Aerial crown-view tile of a tropical tree (Barro Colorado Island, Panama), acquired 20240611:
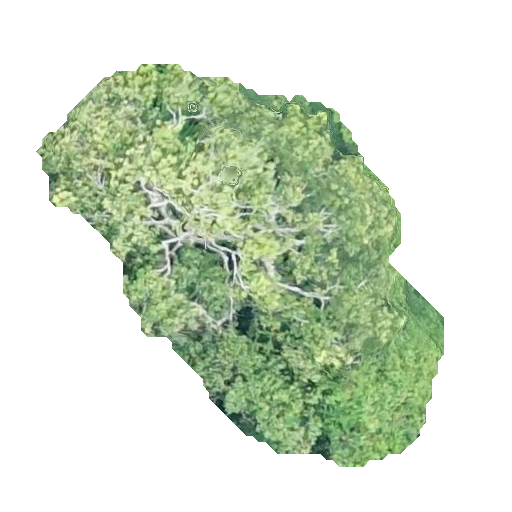
Species: Aiouea montana
GBIF accepted scientific name: Aiouea montana
Crown area: 157.152 m²